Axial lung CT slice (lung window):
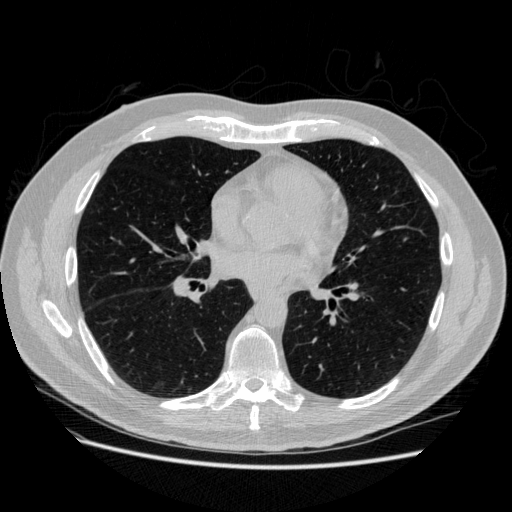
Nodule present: no